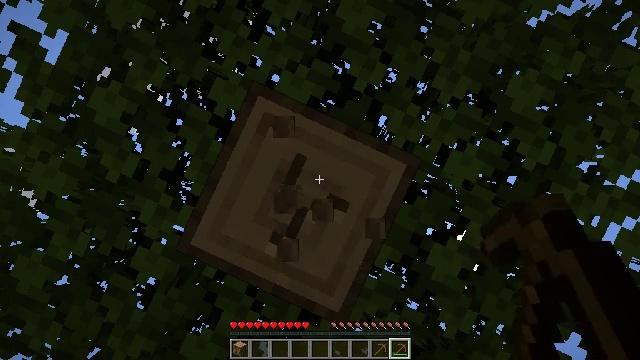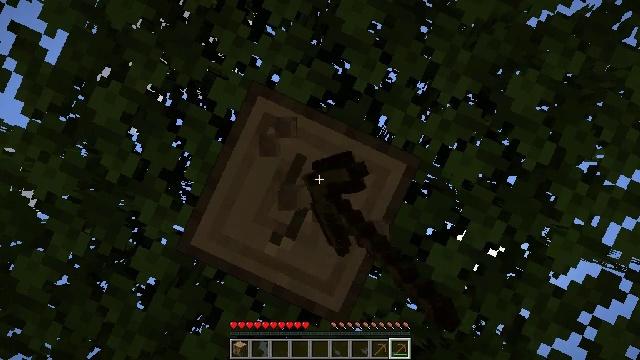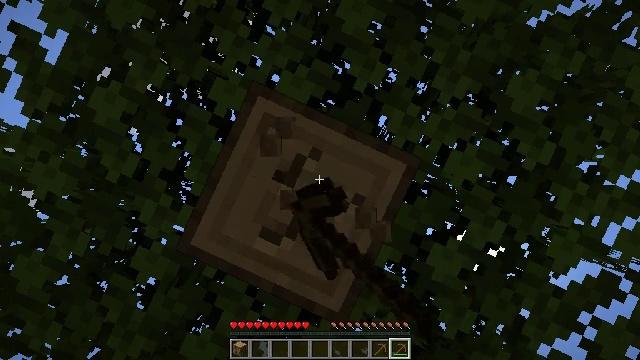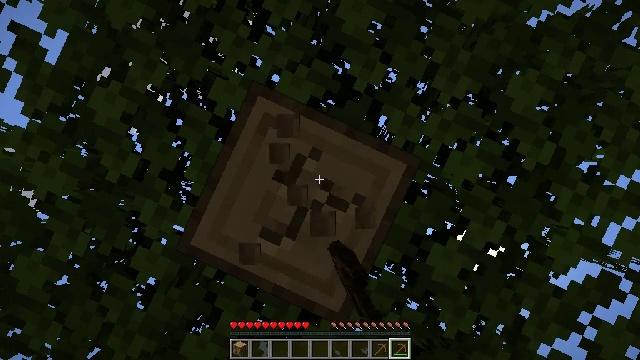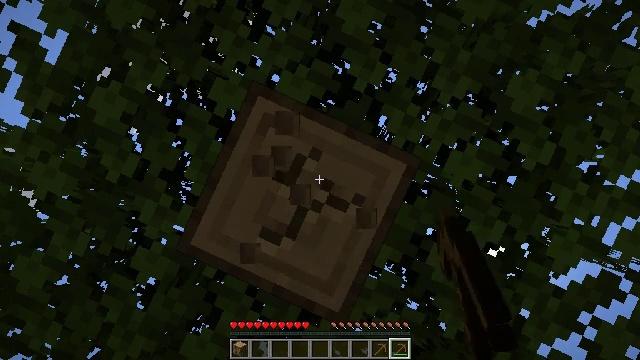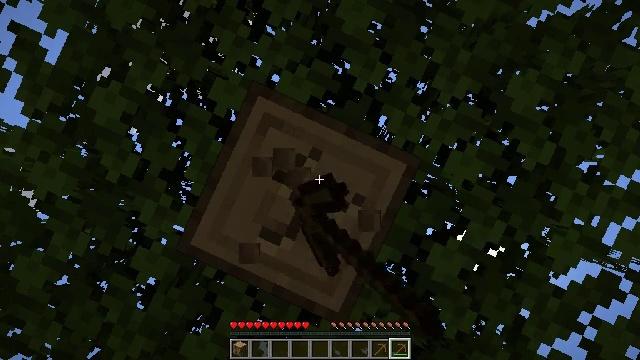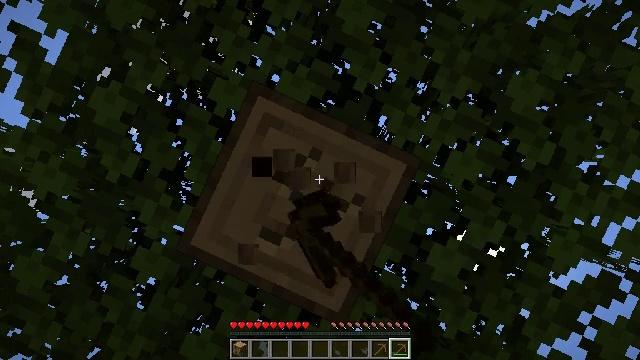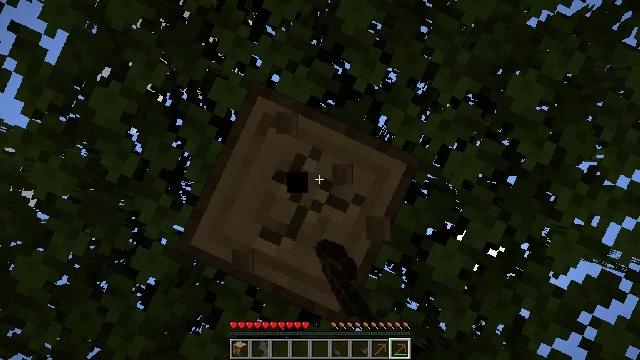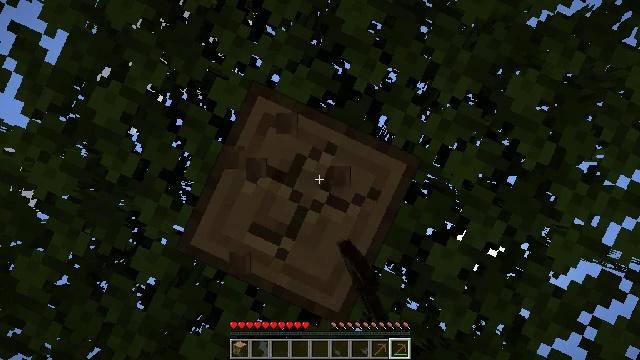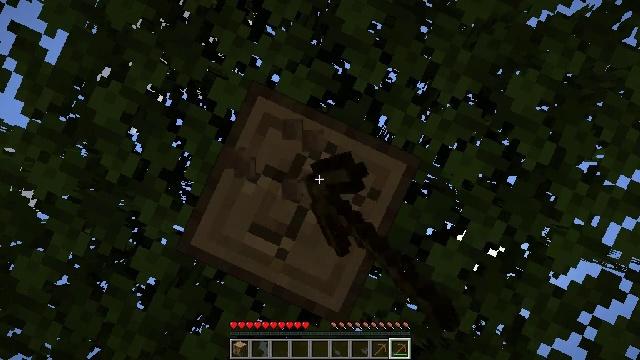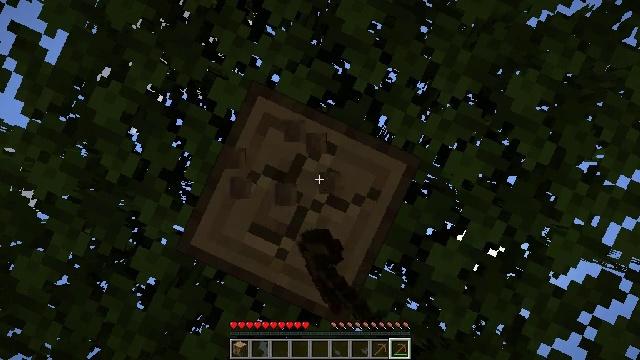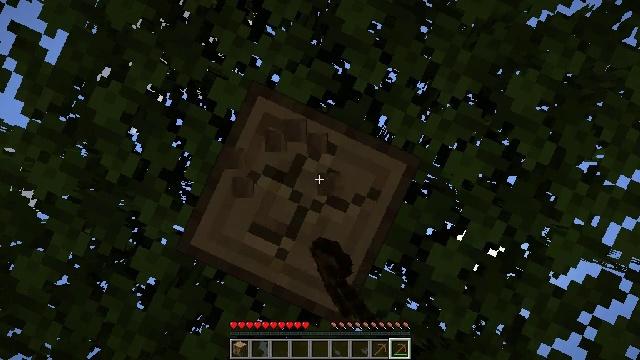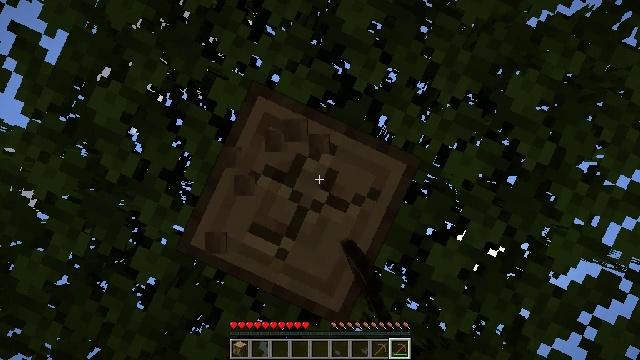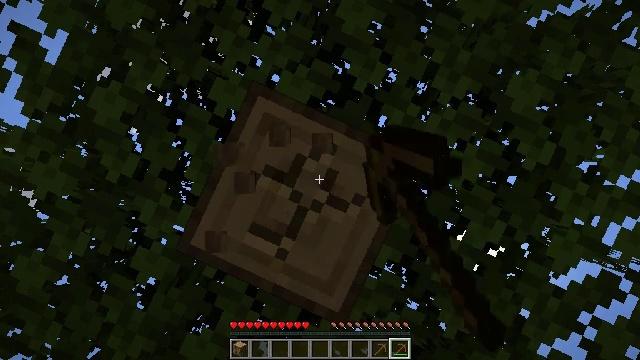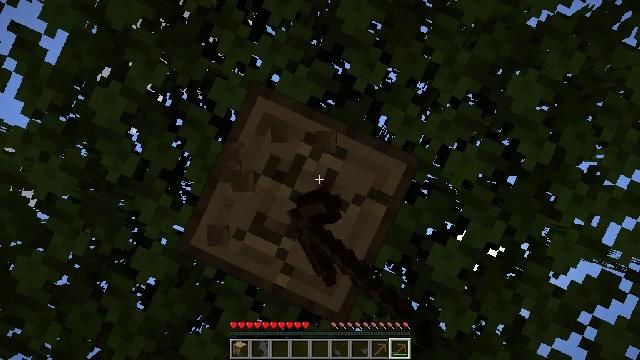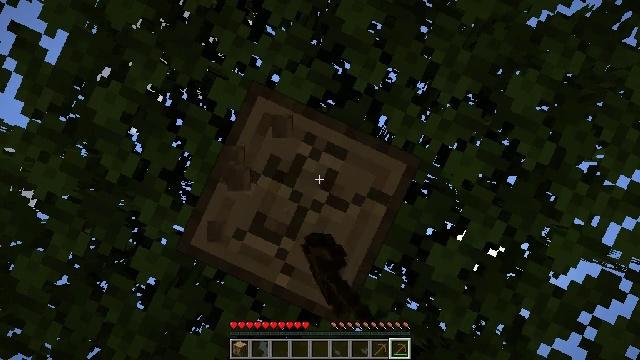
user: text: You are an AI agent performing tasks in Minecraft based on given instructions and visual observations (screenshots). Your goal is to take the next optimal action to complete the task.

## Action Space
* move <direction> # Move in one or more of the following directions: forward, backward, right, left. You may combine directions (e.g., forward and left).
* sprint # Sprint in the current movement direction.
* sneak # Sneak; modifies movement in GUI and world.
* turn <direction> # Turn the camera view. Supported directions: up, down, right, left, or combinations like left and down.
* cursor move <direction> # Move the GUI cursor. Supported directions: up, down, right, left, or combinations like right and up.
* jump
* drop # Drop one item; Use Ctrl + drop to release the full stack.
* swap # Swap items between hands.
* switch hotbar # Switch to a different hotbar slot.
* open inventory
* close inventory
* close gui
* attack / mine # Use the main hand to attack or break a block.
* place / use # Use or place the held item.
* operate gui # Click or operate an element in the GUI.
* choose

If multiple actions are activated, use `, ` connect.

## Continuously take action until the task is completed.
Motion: motion action
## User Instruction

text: Mine the oak log.
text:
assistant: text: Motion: attack / mine
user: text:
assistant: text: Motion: attack / mine
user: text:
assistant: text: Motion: attack / mine
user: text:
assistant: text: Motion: attack / mine
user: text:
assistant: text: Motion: attack / mine
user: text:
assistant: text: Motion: attack / mine
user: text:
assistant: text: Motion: attack / mine
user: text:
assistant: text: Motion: attack / mine
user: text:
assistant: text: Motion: attack / mine
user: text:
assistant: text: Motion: attack / mine
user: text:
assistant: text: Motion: attack / mine
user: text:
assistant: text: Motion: attack / mine
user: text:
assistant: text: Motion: attack / mine
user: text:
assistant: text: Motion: attack / mine
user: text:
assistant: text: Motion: attack / mine
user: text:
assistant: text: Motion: attack / mine
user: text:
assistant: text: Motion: attack / mine
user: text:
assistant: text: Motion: attack / mine
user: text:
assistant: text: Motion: attack / mine
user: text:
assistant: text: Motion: attack / mine
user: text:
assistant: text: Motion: attack / mine
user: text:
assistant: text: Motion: attack / mine
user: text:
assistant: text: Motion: attack / mine
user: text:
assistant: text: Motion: attack / mine
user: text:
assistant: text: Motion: attack / mine
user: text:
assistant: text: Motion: attack / mine
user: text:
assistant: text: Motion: attack / mine
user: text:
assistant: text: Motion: attack / mine
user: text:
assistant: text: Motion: attack / mine
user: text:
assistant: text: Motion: attack / mine